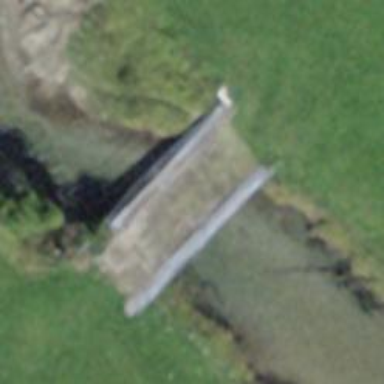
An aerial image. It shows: Advanced black Nordic path on bridge.